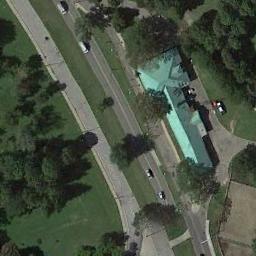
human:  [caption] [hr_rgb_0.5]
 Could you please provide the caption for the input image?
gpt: A straight freeway and a road go through the lawn with some trees and a green church is on one side of the freeway .

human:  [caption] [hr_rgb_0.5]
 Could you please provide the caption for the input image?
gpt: The freeway is next to the houses and some trees .

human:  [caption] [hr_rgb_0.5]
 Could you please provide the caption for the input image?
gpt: There is wasteland beside the highway .

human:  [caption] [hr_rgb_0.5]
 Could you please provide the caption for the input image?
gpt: The freeway is surrounded by a large green forest, There is a green roof building next to the freeway, And there are several cars on the freeway .

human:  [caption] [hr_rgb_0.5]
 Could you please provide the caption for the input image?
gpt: The freeway with a green building beside .